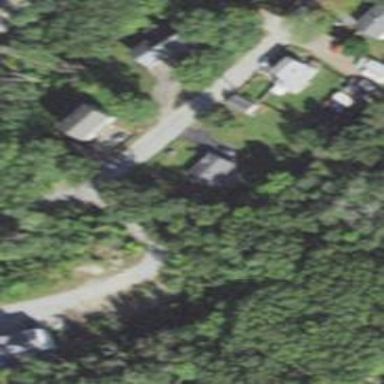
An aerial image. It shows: Residential driveway designated as service road.